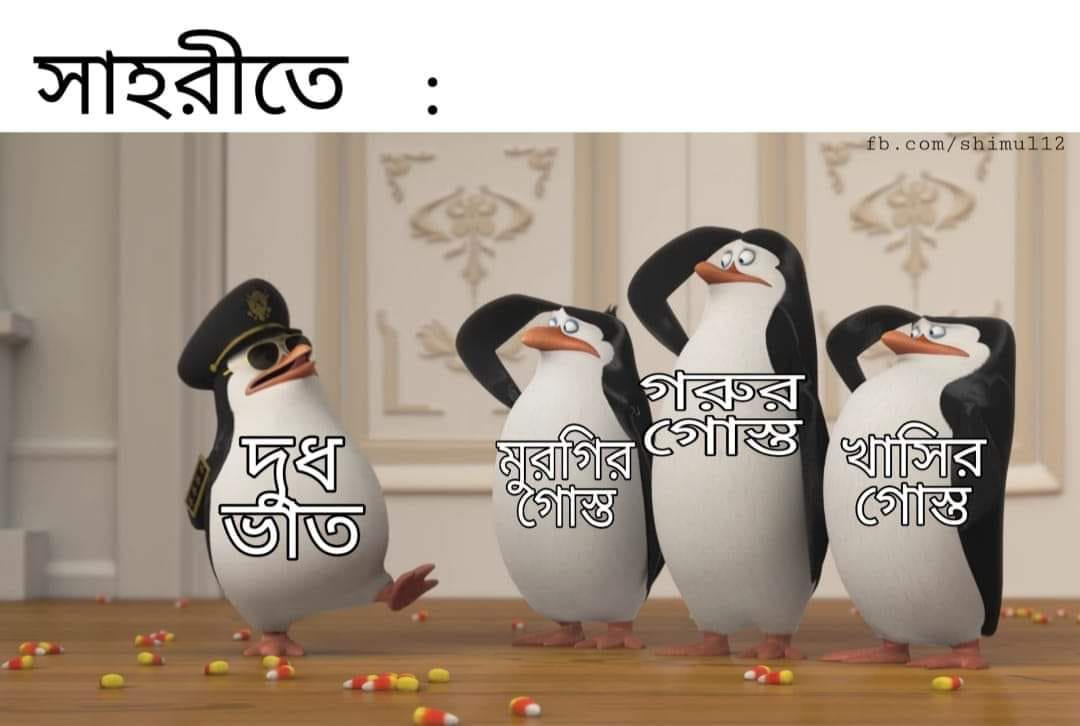
Caption: সাহরীতেঃ      দুধ ভাত মুরগীর গোস্ত    গরুর গোস্ত     খাসির গোস্ত
Label: non-hate